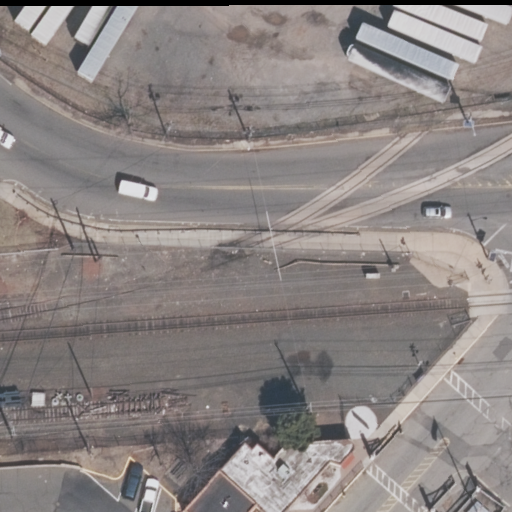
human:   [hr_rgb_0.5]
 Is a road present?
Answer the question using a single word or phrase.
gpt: yes

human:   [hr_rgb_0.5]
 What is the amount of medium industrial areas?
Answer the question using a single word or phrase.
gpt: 0

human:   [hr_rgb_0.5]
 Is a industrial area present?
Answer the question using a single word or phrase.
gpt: yes

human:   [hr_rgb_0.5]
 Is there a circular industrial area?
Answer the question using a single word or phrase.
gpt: no

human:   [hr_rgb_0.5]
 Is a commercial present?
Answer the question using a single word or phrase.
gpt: yes

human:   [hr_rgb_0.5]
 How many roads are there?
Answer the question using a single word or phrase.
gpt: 4

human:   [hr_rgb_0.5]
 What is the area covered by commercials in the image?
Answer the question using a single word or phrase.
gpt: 403m2

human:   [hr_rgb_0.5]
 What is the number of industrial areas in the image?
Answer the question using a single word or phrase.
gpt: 1

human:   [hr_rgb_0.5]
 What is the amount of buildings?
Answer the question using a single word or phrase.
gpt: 0

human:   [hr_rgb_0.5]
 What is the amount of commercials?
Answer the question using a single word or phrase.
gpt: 1

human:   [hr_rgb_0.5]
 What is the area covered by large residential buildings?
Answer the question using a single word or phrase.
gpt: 0m2

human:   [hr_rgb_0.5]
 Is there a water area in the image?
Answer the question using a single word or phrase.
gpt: no

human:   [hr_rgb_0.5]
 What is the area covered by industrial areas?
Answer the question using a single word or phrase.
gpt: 10583m2

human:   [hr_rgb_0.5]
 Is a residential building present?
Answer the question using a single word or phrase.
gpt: no

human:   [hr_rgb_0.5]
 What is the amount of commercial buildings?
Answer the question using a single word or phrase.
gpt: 0

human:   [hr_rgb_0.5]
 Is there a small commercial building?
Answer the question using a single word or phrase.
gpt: no

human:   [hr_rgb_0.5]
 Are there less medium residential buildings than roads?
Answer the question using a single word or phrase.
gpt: yes

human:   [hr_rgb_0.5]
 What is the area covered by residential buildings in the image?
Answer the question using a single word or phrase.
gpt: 0m2

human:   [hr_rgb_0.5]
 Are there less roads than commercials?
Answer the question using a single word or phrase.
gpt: no

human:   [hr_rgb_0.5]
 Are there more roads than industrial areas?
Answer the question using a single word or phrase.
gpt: yes

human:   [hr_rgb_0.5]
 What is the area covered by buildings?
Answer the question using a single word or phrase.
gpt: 0m2

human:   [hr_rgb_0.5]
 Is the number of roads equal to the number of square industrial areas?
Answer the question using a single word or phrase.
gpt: no

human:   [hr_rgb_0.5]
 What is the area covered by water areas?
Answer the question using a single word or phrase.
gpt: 0m2

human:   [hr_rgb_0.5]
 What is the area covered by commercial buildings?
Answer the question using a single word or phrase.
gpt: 0m2

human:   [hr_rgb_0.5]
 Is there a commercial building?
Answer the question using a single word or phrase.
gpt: no

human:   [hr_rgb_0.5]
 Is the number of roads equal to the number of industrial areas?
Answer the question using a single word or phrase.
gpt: no

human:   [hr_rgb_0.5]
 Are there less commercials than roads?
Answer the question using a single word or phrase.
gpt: yes

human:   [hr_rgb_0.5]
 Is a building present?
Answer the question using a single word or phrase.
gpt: no

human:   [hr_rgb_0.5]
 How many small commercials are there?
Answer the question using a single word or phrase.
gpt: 0

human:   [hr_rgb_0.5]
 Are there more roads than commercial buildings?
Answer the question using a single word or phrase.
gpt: yes

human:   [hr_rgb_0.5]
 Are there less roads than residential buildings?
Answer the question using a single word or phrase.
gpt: no

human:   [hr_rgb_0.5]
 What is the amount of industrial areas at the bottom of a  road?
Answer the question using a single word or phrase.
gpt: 1

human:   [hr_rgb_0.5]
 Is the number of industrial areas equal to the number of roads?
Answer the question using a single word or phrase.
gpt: no

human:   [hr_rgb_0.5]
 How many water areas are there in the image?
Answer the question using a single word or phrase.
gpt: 0

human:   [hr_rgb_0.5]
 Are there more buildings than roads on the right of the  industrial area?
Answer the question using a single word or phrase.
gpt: no

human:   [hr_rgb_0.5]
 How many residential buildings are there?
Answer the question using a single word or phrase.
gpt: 0

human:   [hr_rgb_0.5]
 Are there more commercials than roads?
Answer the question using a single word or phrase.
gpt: no

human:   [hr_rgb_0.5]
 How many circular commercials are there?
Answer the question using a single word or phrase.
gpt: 0

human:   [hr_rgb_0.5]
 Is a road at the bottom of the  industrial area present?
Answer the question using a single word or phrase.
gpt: no

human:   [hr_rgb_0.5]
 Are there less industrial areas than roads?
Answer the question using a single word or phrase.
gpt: yes

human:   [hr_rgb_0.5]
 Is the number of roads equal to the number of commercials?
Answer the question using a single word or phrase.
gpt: no

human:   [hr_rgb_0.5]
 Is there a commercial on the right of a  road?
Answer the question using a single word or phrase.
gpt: yes

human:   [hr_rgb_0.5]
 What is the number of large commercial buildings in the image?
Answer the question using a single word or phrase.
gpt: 0

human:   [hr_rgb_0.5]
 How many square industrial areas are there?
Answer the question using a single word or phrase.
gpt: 0

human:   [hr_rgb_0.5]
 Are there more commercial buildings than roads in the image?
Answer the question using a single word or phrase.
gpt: no

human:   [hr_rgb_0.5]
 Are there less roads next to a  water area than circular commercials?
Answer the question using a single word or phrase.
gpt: no

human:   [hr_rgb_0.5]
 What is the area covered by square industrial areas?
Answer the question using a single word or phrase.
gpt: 0m2

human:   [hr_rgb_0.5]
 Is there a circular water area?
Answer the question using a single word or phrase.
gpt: no

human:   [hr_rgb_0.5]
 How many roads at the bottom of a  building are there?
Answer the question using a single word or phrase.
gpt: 0

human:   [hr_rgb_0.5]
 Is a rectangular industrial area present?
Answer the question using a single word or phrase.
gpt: yes

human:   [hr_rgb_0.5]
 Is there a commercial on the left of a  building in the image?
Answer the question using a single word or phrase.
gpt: no

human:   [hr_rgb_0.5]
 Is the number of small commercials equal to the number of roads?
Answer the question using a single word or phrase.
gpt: no

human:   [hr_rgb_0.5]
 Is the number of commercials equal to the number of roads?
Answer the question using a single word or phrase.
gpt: no

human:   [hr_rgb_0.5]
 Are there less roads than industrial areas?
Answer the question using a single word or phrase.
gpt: no

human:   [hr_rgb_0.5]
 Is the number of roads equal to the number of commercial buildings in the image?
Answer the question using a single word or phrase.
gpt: no

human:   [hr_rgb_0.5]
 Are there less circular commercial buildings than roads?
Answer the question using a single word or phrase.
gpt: yes

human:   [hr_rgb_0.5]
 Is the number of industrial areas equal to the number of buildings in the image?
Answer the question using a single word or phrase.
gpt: no

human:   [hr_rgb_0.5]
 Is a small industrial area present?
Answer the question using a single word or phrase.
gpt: no

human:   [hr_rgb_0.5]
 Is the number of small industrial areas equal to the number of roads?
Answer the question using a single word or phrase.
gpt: no

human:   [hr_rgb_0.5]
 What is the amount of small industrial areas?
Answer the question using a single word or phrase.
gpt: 0

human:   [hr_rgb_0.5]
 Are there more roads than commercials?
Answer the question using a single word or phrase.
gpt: yes

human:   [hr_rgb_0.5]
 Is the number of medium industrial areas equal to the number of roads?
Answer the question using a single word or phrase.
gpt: no

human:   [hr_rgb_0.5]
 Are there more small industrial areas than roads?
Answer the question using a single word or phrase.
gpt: no

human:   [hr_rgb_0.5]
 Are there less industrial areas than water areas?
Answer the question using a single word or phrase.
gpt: no